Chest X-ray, PA view. Patient: 19 years old, sex F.
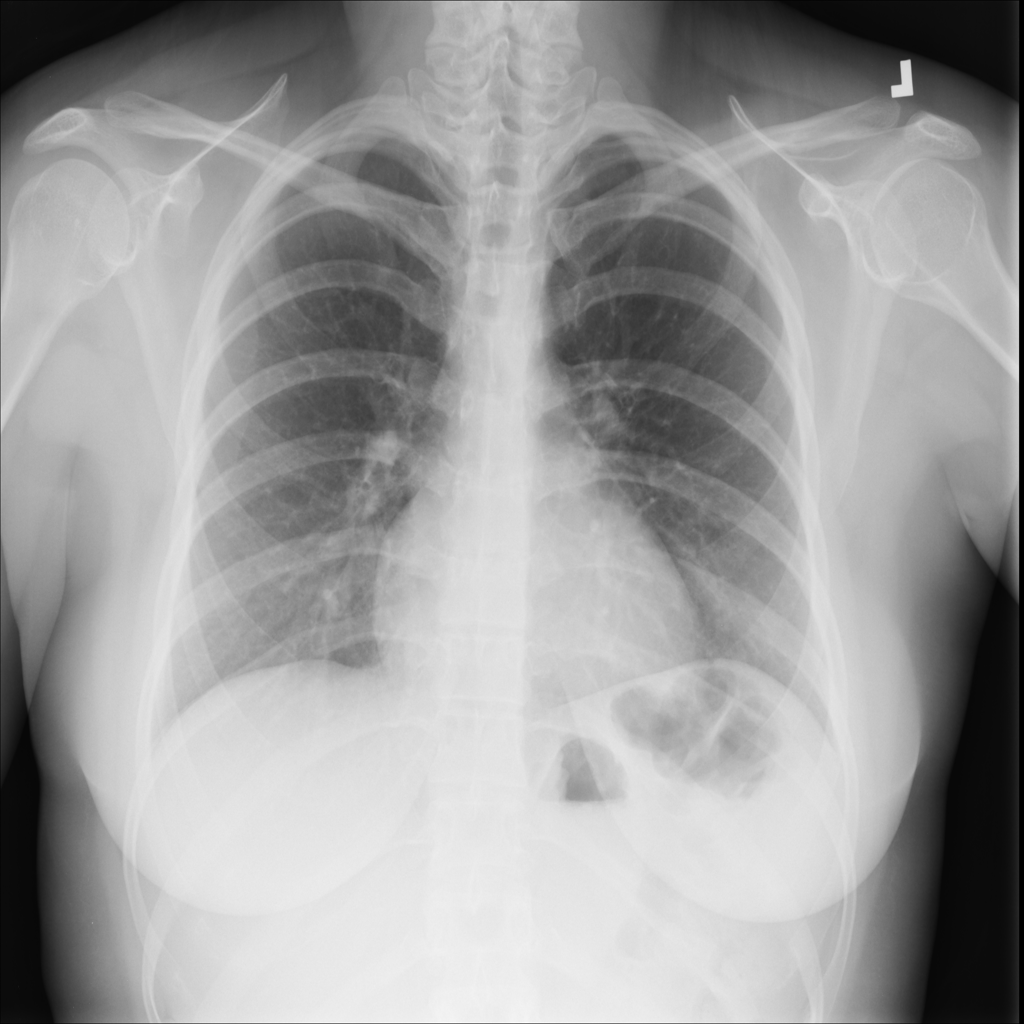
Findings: No Finding